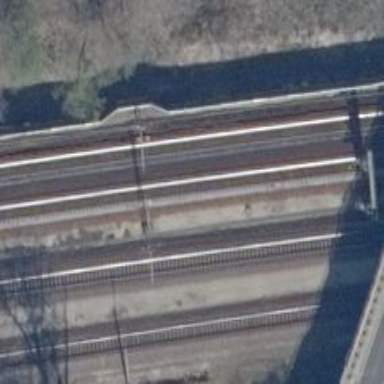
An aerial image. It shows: Milestone along the railway track with catenary mast.